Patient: sex M, age 33
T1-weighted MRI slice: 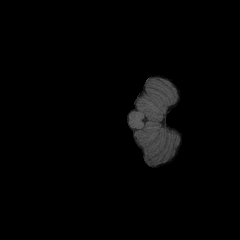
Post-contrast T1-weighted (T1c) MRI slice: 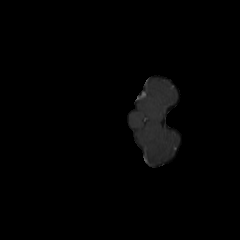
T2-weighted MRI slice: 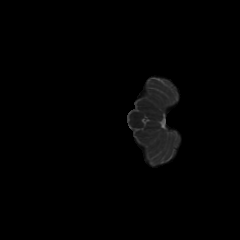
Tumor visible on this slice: no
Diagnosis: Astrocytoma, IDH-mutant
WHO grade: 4